Interaction volume radius: 10 \u00c5
Interaction volume height: 20 \u00c5
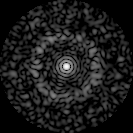
Disorder parameter: 0.8486